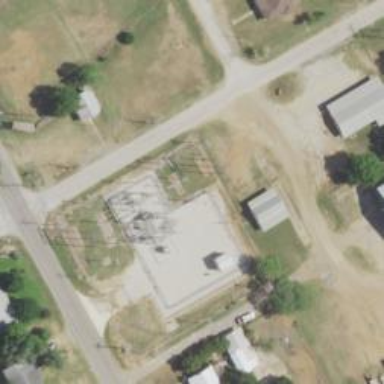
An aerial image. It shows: Power tower.